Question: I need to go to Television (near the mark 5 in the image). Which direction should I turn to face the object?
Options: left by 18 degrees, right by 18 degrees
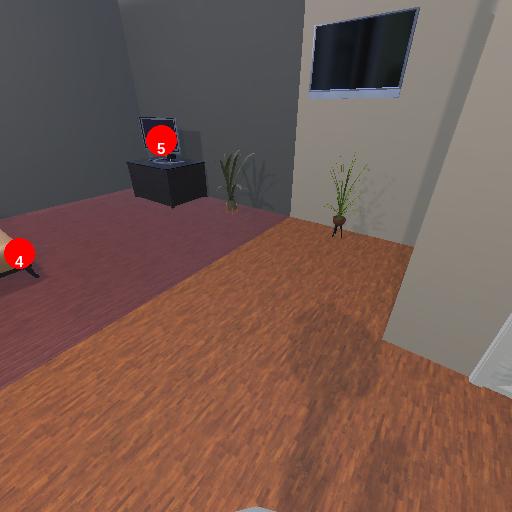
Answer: left by 18 degrees